Interaction volume radius: 10 \u00c5
Interaction volume height: 10 \u00c5
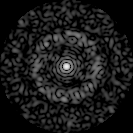
Disorder parameter: 0.866